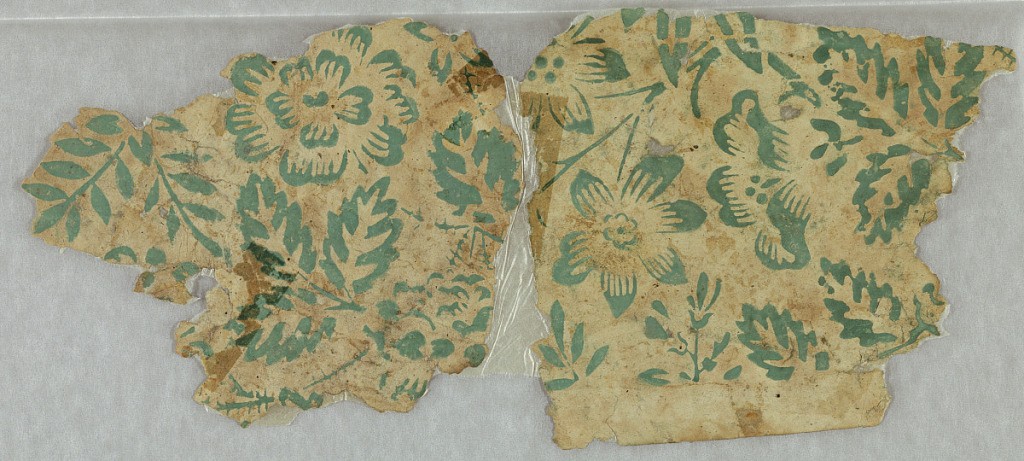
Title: Sidewall
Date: ca. 1850
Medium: Block-printed
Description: Floral and foliate design. Printed in green on off-white ground. Two pieces joined together with glassine.